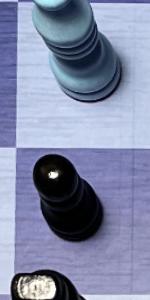
Label: Pawn_Black